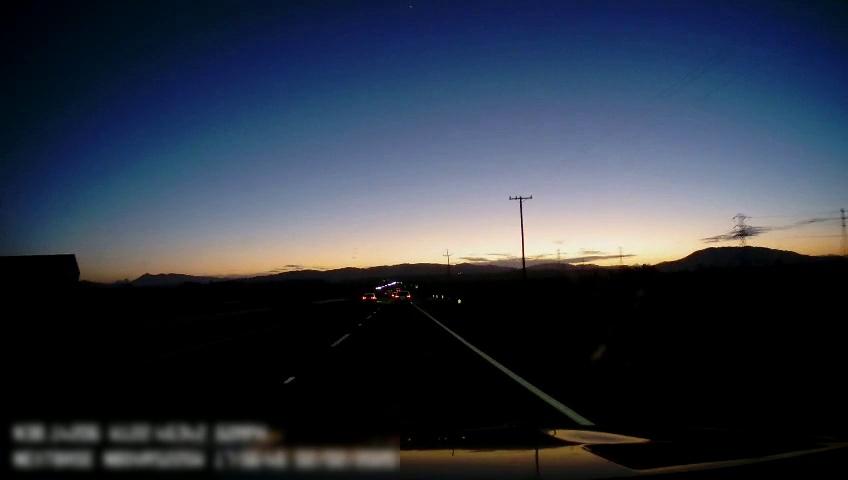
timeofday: Dusk/Dawn/Twilight
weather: Sunny
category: Drivable Space
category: Vehicles | SUV
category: Vehicles | Car
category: Lanes | Alternate Lane
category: Lanes | Current Lane
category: Lanes | Current Lane